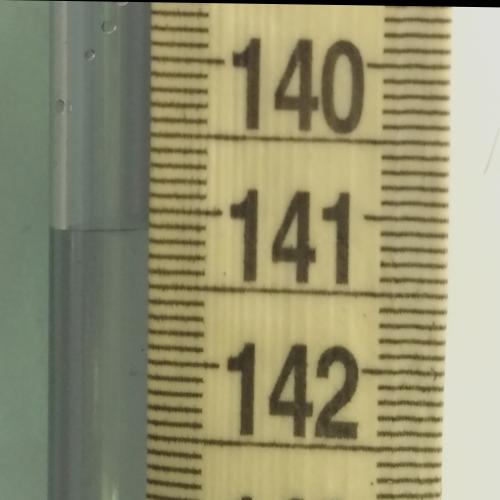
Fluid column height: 141.1 cm